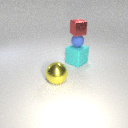
large cyan rubber cube below small blue rubber sphere